Question: I am trying to plot a cumulative histogram similar to the one shown below. It shows the number of occurrences (y-axis) of the French pronoun "vous" in a text corpus (x-axis) represented from word 0 to 92,633. It's been created using a corpus analysis application named <URL>. TXM's plots, however, are not adapted to the specific requirements of my publisher. I would like to produce my own plots exporting the data to python. The problem is that the data exported by TXM is a bit puzzling, and I am wondering how I it can be used to make plots:
it's a one-column txt file with integers.
Each one of them indicates the position of "vous" in the text corpus. Word 2620 is one "vous,"
3376, another one, etc. One of my attempts with Matplotlib :
'''
from matplotlib import pyplot as plt
pos = [2620,3367,3756,4522,4546,9914,9972,9979,9987,10013,10047,10087,10114,13635,13645,13646,13758,13771,13783,13796,23410,23420,28179,28265,28274,28297,28344,34579,34590,34612,40280,40449,40570,40932,40938,40969,40983,41006,41040,41069,41096,41120,41214,41474,41478,42524,42533,42534,45569,45587,45598,56450,57574,57587]
plt.bar(pos, 1)
plt.show()
'''
But this doesn't come close.
What steps should I follow to complete the plot?
Desired plot:

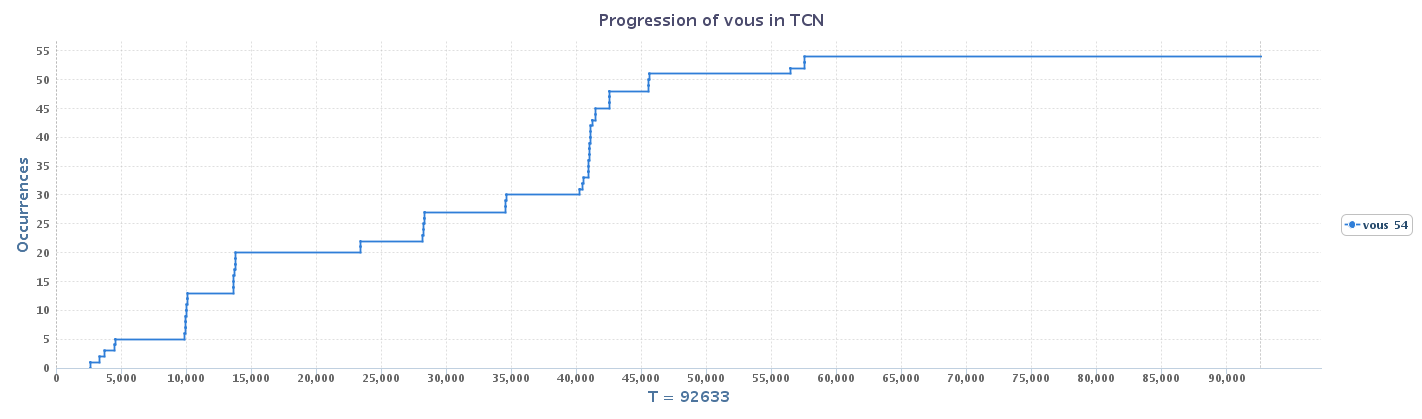
Answer: With matplotlib, you could create the step plot as follows. 'where='post'' means the value changes at every x-position and stays so until the next x-position.
The x-values are the positions in the text, a zero is prepended to let the graph start with zero occurrences. The text-length is appended at the end. The y-values are the numbers '0, 1, 2, ...', where the last value is repeated to draw the last step in full.
'''
from matplotlib import pyplot as plt
from matplotlib.ticker import MultipleLocator, StrMethodFormatter
import numpy as np
pos = [2620,3367,3756,4522,4546,9914,9972,9979,9987,10013,10047,10087,10114,13635,13645,13646,13758,13771,13783,13796,23410,23420,28179,28265,28274,28297,28344,34579,34590,34612,40280,40449,40570,40932,40938,40969,40983,41006,41040,41069,41096,41120,41214,41474,41478,42524,42533,42534,45569,45587,45598,56450,57574,57587]
text_len = 92633
cum = np.arange(0, len(pos) + 1)
fig, ax = plt.subplots(figsize=(12, 3))
ax.step([0] + pos + [text_len], np.pad(cum, (0, 1), 'edge'), where='post', label=f'vous {len(pos)}')
ax.xaxis.set_major_locator(MultipleLocator(5000)) # x-ticks every 5000
ax.xaxis.set_major_formatter(StrMethodFormatter('{x:,.0f}')) # use the thousands separator
ax.yaxis.set_major_locator(MultipleLocator(5)) # have a y-tick every 5
ax.grid(b=True, ls=':') # show a grid with dotted lines
ax.autoscale(enable=True, axis='x', tight=True) # disable padding x-direction
ax.set_xlabel(f'T={text_len:,d}')
ax.set_ylabel('Occurrences')
ax.set_title("Progression of 'vous' in TCN")
plt.legend() # add a legend (uses the label of ax.step)
plt.tight_layout()
plt.show()
'''
<URL>